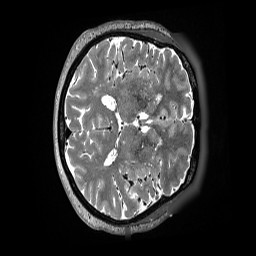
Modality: T2w
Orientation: axial
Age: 73
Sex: female